Interaction volume radius: 5 \u00c5
Interaction volume height: 10 \u00c5
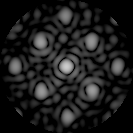
Disorder parameter: 0.2038